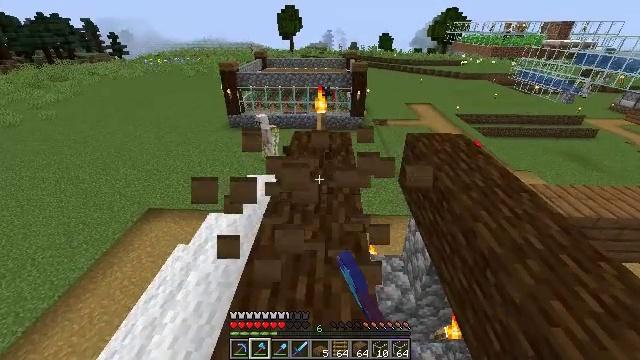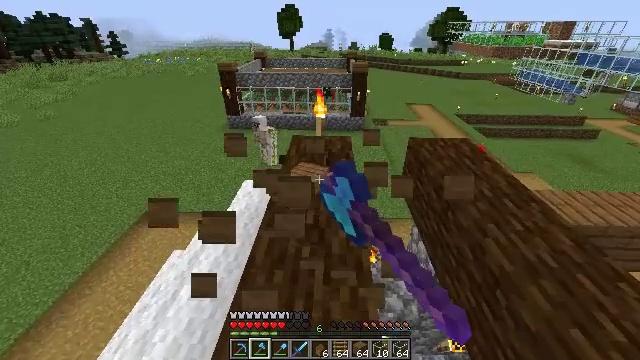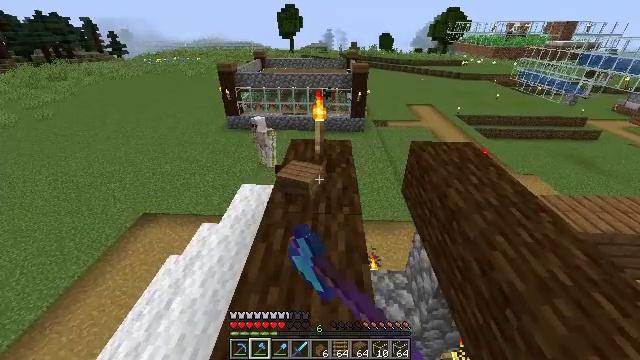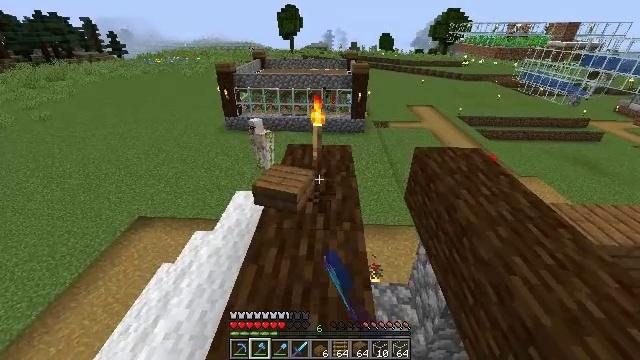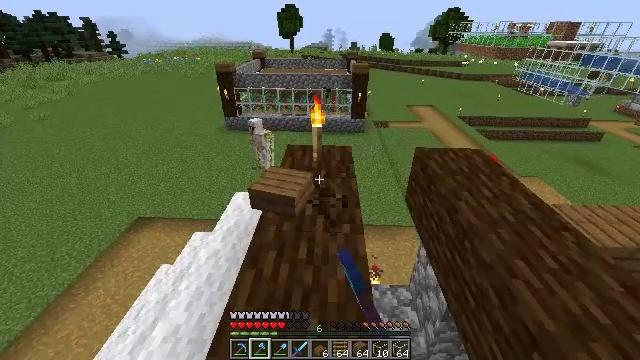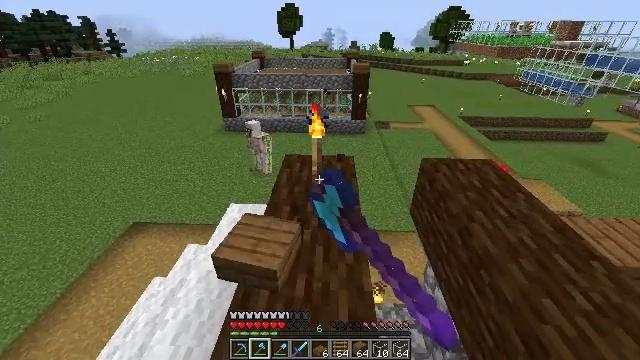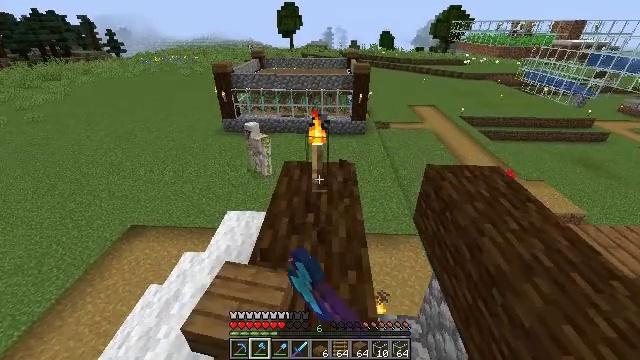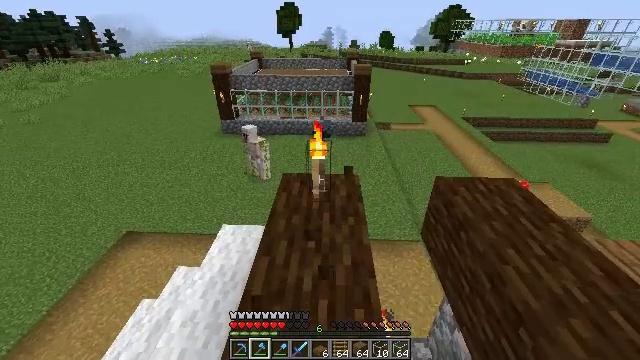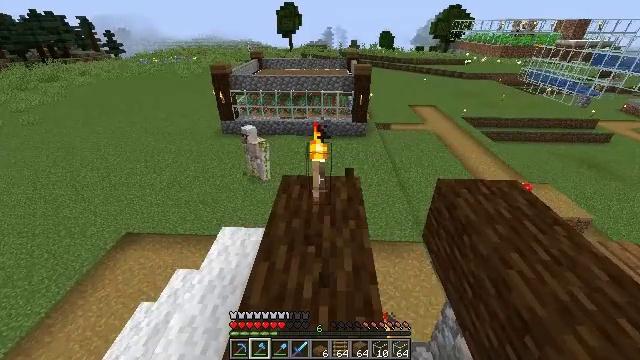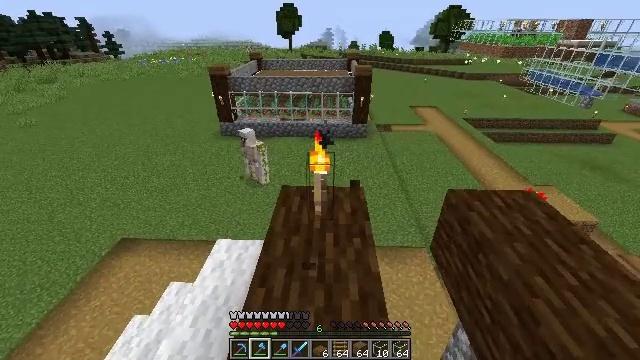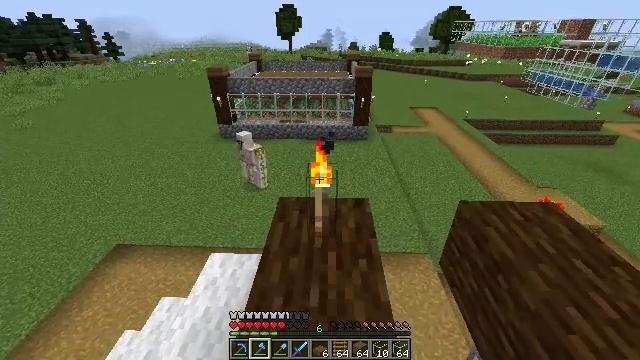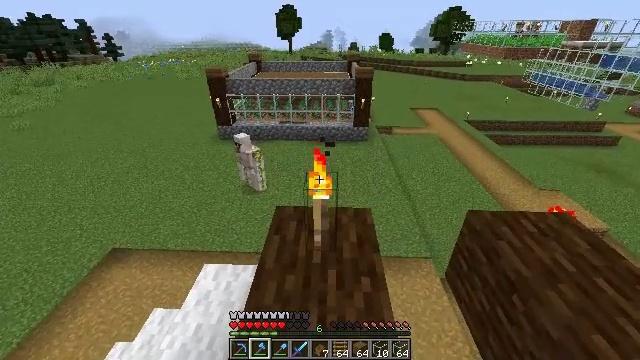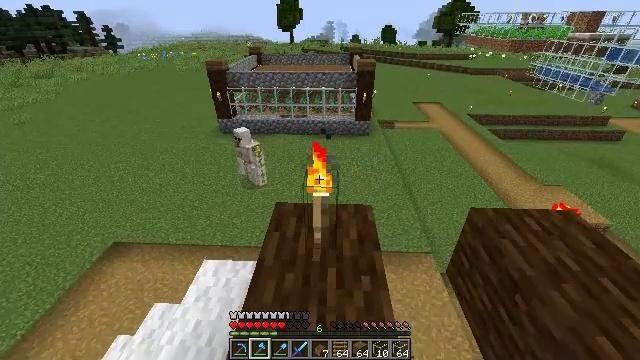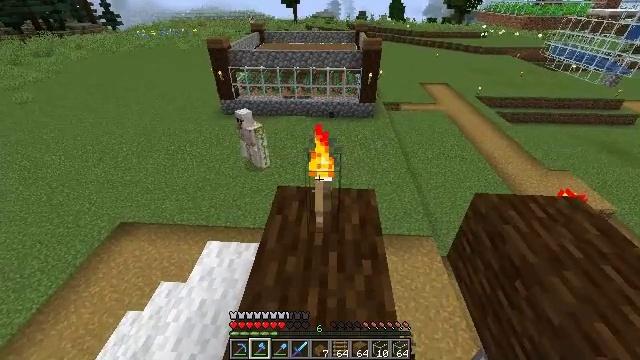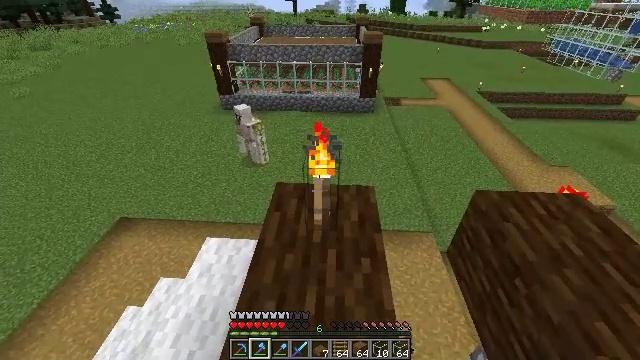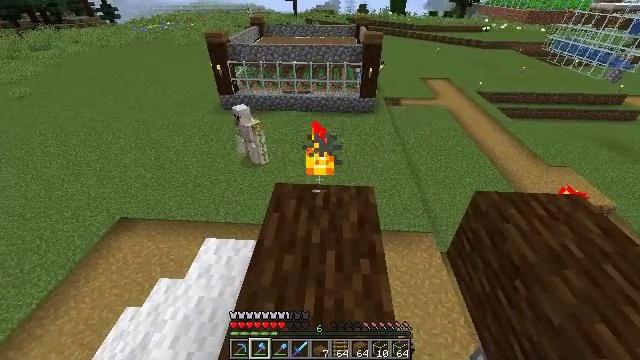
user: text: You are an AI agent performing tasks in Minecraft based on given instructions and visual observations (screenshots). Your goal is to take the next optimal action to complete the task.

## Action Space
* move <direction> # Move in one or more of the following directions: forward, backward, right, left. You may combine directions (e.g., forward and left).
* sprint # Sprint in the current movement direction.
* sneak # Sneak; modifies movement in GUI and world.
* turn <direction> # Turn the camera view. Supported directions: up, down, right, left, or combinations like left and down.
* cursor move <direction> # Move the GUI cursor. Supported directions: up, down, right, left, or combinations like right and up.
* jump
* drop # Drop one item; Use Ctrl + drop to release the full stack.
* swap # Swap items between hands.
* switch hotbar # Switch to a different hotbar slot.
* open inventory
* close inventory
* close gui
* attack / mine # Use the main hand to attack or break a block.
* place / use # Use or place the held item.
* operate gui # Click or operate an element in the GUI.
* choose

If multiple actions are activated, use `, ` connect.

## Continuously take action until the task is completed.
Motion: motion action
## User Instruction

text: Remove the torch from its spot.
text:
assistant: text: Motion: move forward, attack / mine
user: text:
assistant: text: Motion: move forward, attack / mine
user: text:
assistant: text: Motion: move forward, attack / mine
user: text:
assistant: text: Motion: move forward, attack / mine
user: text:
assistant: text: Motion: move forward, attack / mine
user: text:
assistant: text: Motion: move forward
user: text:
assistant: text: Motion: move forward
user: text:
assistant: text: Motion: move forward
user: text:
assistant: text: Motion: move forward
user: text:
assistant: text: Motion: move forward
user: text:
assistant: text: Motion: no_op
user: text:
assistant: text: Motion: turn down
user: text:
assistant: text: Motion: turn down
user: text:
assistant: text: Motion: turn down
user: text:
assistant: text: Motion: attack / mine
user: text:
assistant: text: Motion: turn down, attack / mine
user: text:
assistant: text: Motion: turn down, attack / mine
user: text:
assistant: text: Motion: no_op
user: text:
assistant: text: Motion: no_op
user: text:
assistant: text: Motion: no_op